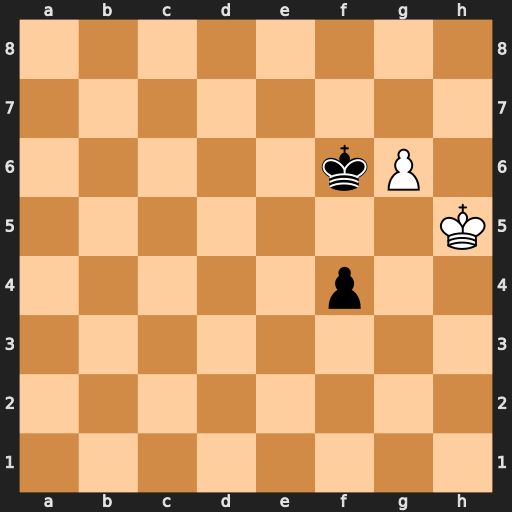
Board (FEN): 8/8/5kP1/7K/5p2/8/8/8
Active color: w
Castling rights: -
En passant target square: -
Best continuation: Kh6 f3 g7 Kf7 Kh7 f2 g8=Q+